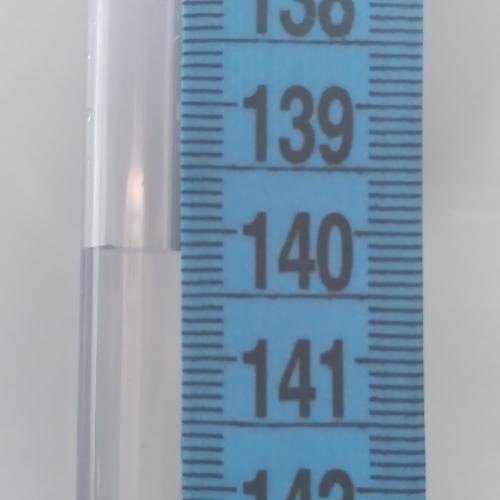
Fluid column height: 140.2 cm